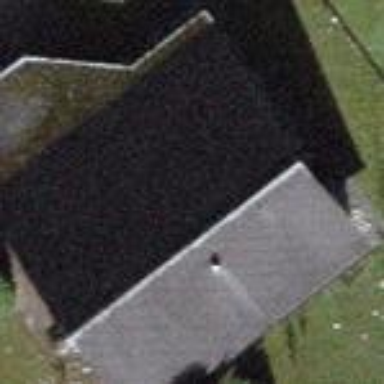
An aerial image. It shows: Simple and straightforward house.